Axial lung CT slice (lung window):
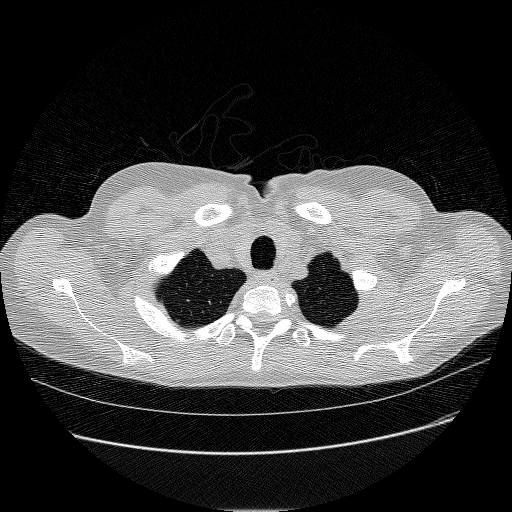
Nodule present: no